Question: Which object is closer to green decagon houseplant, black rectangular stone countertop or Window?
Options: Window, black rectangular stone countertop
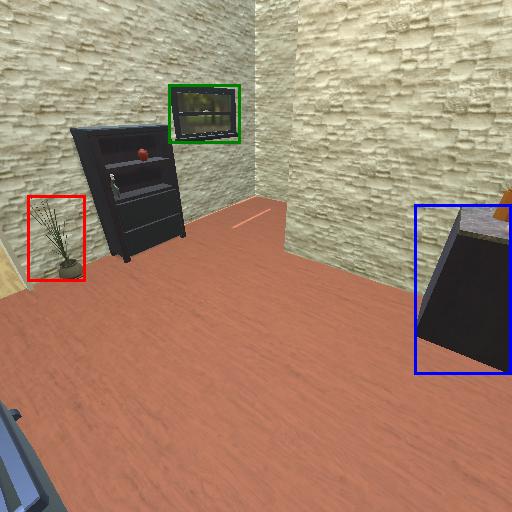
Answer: Window